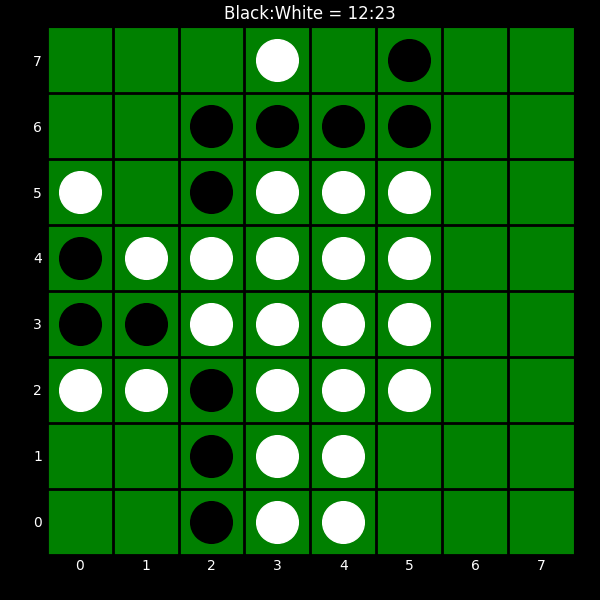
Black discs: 12
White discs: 23